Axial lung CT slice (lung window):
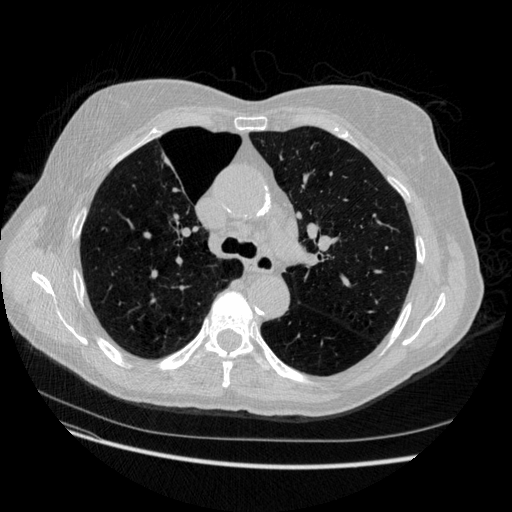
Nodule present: no